I will show an image sequence of human cooking. I have annotated the images with numbered circles. Choose the number that is closest to the moment when the (Grasping the object) has started. You are a five-time world champion in this game. Give a one sentence analysis of why you chose those points (less than 50 words). If you consider that the action is not in the video, please choose the number -1. Provide your answer at the end in a json file of this format: {"points": []}
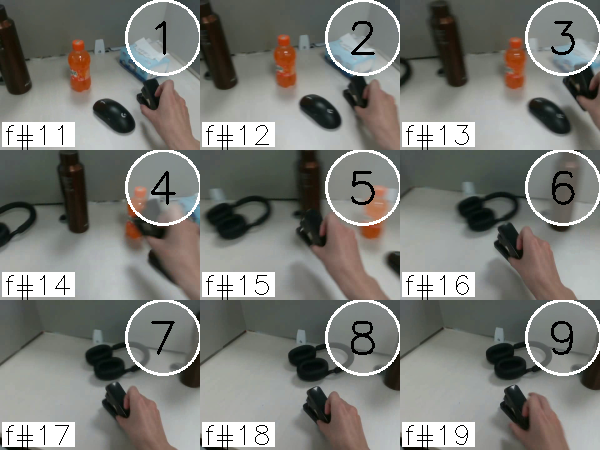
Frame 2 shows the clearest moment of hand-object contact.
{"points": [2]}